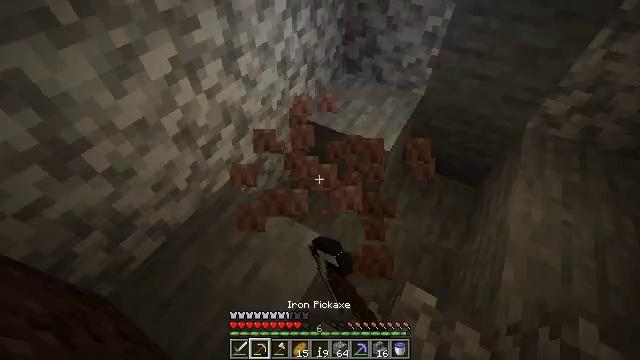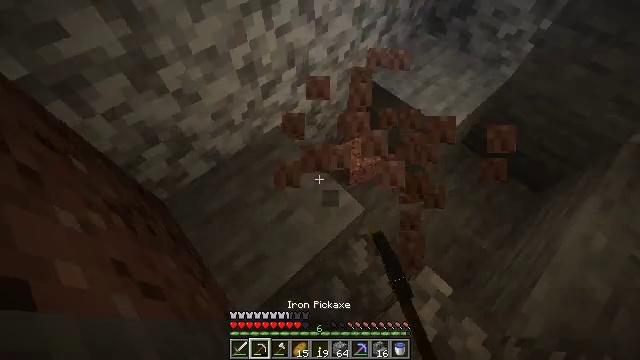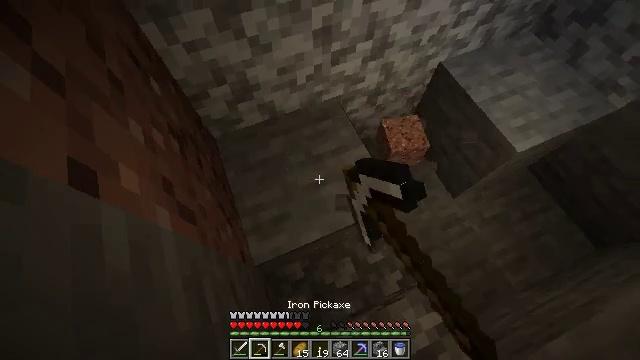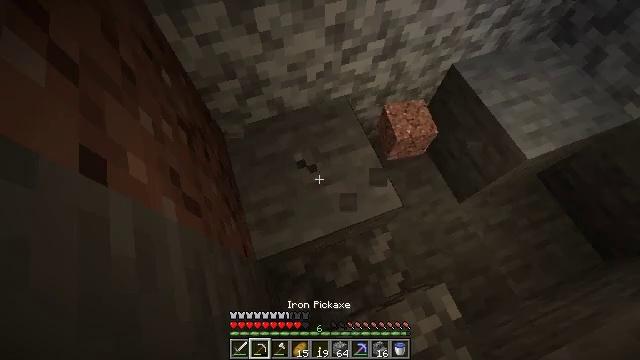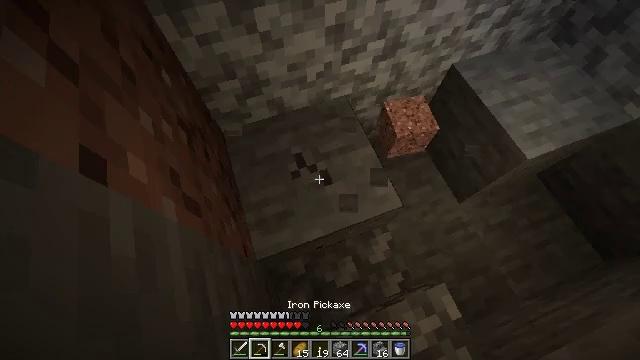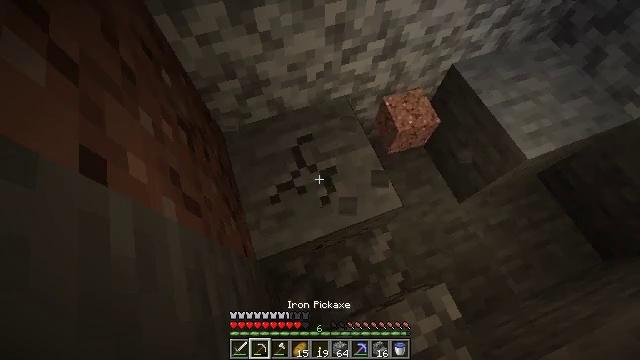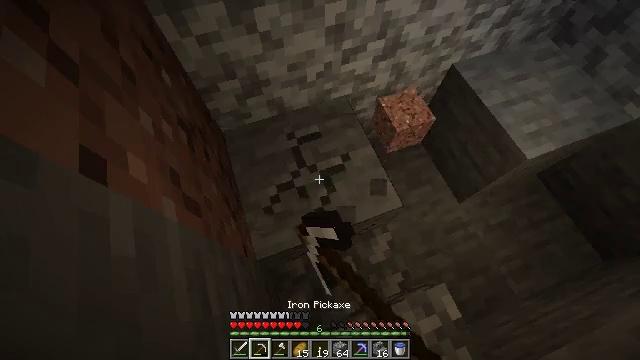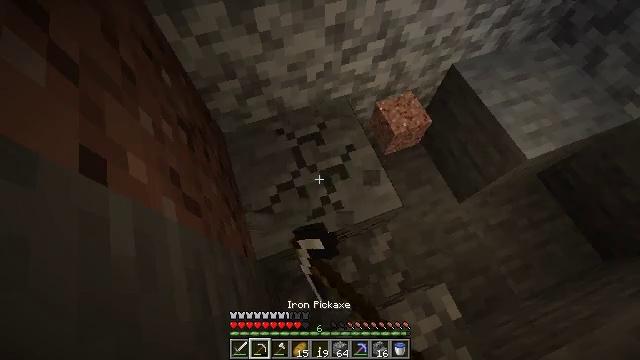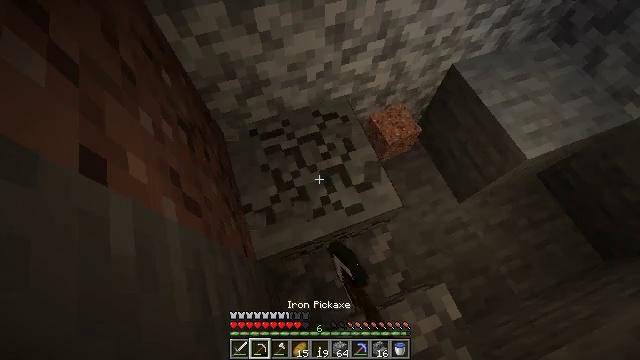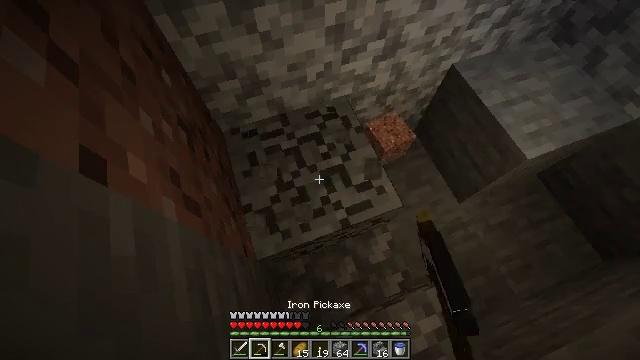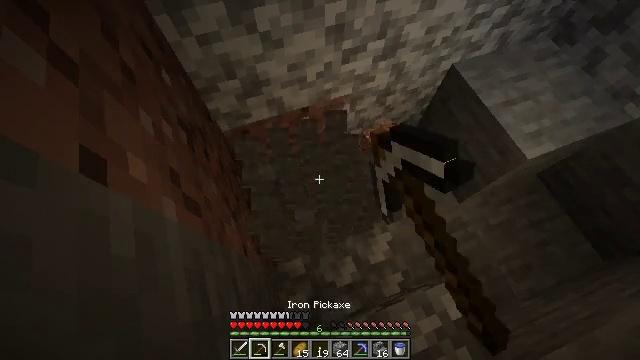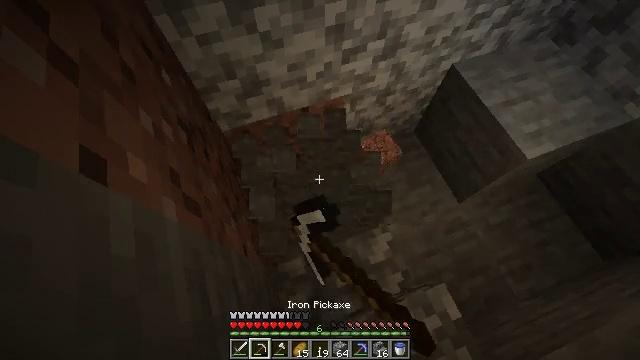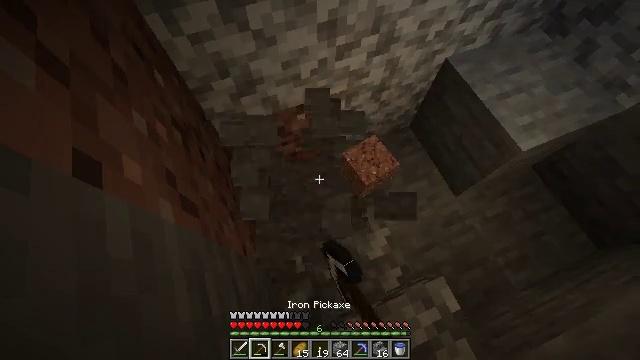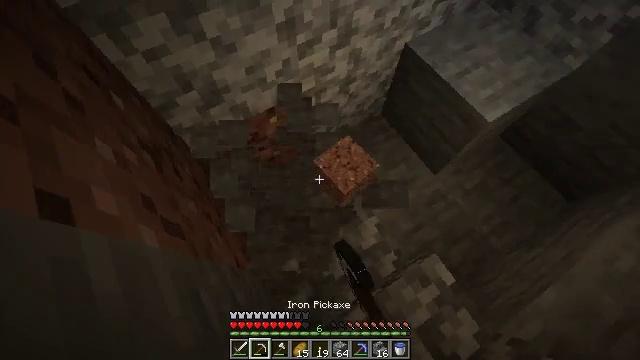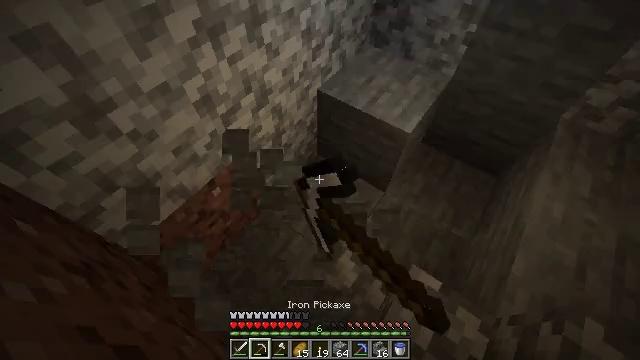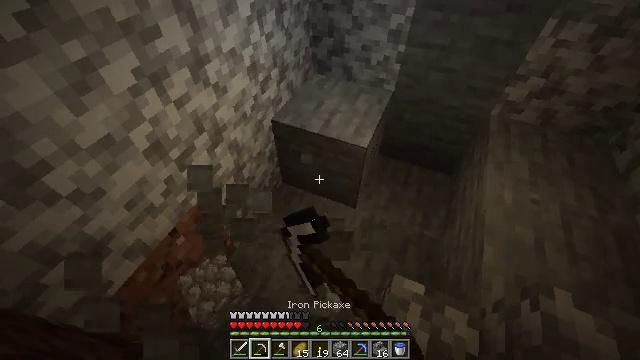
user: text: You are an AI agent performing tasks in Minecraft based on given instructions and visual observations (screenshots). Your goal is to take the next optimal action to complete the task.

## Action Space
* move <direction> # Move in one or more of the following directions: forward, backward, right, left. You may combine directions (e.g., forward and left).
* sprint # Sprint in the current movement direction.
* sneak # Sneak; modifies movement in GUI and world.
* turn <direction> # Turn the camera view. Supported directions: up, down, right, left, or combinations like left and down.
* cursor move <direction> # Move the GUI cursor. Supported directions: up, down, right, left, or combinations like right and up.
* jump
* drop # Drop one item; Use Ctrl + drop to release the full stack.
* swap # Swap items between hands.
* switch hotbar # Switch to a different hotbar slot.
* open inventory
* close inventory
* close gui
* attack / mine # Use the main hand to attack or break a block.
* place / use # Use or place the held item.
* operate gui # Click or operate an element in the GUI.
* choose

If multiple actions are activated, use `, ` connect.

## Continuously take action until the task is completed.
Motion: motion action
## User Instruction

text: Harvest stone in the caves.
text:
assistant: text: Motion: turn left and down, attack / mine
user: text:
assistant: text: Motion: turn left and down, attack / mine
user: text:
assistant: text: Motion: turn left, attack / mine
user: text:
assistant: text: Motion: attack / mine
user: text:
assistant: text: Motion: attack / mine
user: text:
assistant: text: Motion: attack / mine
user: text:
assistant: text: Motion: attack / mine
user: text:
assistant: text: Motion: attack / mine
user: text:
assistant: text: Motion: attack / mine
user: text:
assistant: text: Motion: attack / mine
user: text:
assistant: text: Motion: attack / mine
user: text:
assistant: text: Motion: turn right, attack / mine
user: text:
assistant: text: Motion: turn right, attack / mine
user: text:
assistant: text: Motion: turn right and up, attack / mine
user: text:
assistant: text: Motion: turn right and up, attack / mine
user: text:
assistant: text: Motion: attack / mine
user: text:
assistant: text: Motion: attack / mine
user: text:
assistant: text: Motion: attack / mine
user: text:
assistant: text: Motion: attack / mine
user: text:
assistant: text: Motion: attack / mine
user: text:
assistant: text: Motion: turn right and up, attack / mine
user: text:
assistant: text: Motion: turn right and up, attack / mine
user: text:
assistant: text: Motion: attack / mine
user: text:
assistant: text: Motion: attack / mine
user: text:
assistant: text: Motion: attack / mine
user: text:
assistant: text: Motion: attack / mine
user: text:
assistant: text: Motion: attack / mine
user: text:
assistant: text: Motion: turn left and up, attack / mine
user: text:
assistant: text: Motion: attack / mine